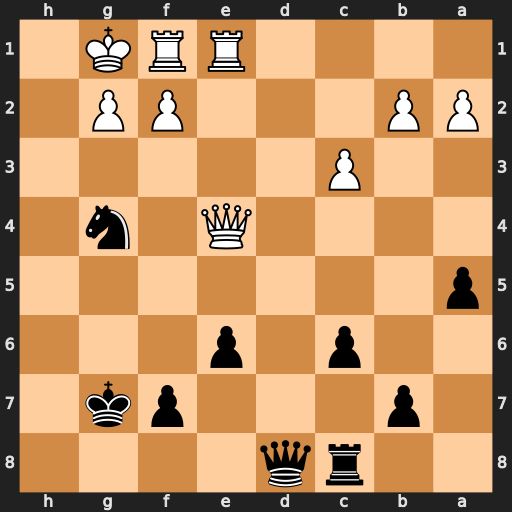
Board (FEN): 2rq4/1p3pk1/2p1p3/p7/4Q1n1/2P5/PP3PP1/4RRK1
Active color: b
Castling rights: -
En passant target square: -
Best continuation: Qh4 Qd4+ e5 Qxg4+ Qxg4